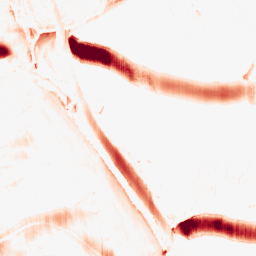
Category: morphological
Decomposition family: morphological_ellipse
Decomposition parameters: operation: opening
width: 30
height: 5
Upsampling method: sinc_blackman
Upsampling parameters: scale: 2
kernel_size: 8
Upsampling scale: 2